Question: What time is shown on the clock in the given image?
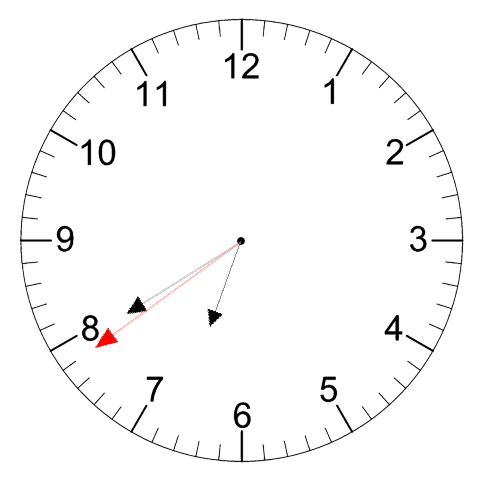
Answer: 06:39:39